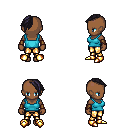
a pixel art fantasy rpg character, female body template, human, dark skin, teal pirate shirt, gold greaves, raven long mohawk hairstyle, cloth bracers, gold boots, four views (front, back, left, right), 2x2 character sprite sheet, small pixel art, hard edges, no anti-aliasing